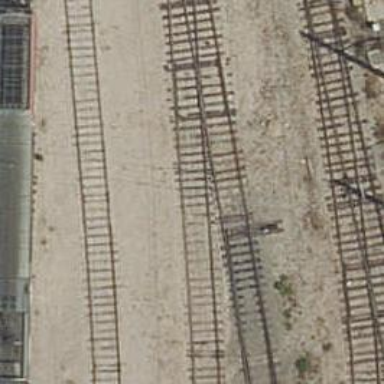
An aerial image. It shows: Rail yard with electrified contact lines for railway operations.